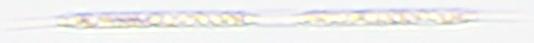
Label: Rhizosolenia